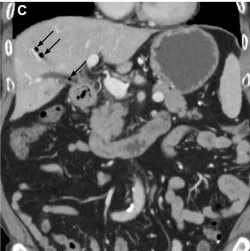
The abdominal CT scan (C) revealed the presence of gas within the right intrahepatic duct (black arrow).
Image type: radiology (ct)